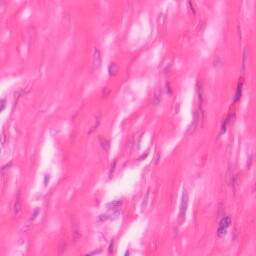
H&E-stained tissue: Colon